Question: So I have a data model which is set up with a table that contains 'NAME', 'ID', and 'CONDITION' columns for a series of objects (each object has a unique id number). The rest of the attributes for these objects are contained in columns of several respective tables based on the object type (there are some different attributes associated with each type). All the type-specific tables have an 'ID' column so that the objects can be matched to the master list.
I want to write an sql query that will return information about objects of several different types based on the 'CONDITION' tied to their unique 'ID'.
Here is a simplified example of what I am working with:
'''
object_master_list
| ID | NAME | CONDITION |
-------------------------
|1234| obj1| true|
|0000| obj2| false|
|1236| obj3| true|
|0001| obj4| false|
|5832| obj5| true|
|6698| obj6| false|
|6699| obj7| false|
obj_type_one
| ID | NAME | HEIGHT |
-------------------------
|1234| obj1| o1height|
|0000| obj2| o2height|
|5832| obj5| o5height|
|6699| obj7| o7height|
obj_type_two
| ID | NAME | WEIGHT |
-------------------------
|1236| obj3| o3height|
|0001| obj4| o4height|
|6698| obj6| o6height|
'''
As you can see, there is no correlation between 'NAME' and type or 'ID' and type.
I am currently working in , and I have been using the query designer and editing it manually as necessary.
Right now an example query would look like:
'''
SELECT
object_master_list."NAME" AS NAME,
obj_type_one."HEIGHT" AS HEIGHT,
obj_type_two."WEIGHT" AS WEIGHT
FROM
object_master_list INNER JOIN obj_type_one ON object_master_list."ID" =
obj_type_one."ID"
INNER JOIN obj_type_two ON obj_type_two."ID" = object_master_list."ID"
WHERE
object_master_list."CONDITION" = 'true'
'''
My data is returning no results. From the research I have done on sql joins, I believe this is happening:

Where circle "A" represents my master list.
iReport stores and utilizes the values returned from a query row by row, with a field for each column. So ideally I should end up with this:
'''
$F{NAME} which will receive the following values in succession ("obj1", "obj3", "obj5")
$F{HEIGHT} with value series (o1hieght, null, o5height)
$F{HEIGHT} with value series (null, o3weight, null)
'''
The table representation I suppose would look like this:
'''
| NAME | HEIGHT | WEIGHT |
------------------------------
| obj1| o1height| null|
| obj3| null| o3weight|
| obj5| o5height| null|
'''
My question is how do I accomplish this?
I ran in to this on a smaller scale before, so I am aware that I could use subreports or create multiple data sets, but frankly I have a lot of object types and I would rather not if I could help it. I am also not allowed to add a 'TYPE' column to the master list.
Thanks in advance for any replies.
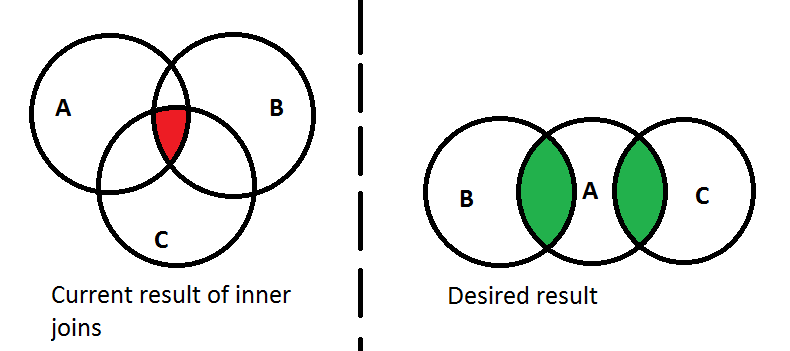
Answer: You can use 'left join' in the following way :
'''
select o1.name, o2.height, o3.weight
from object_master_list o1 left join obj_type_one o2 on o1.id = o2.id
left join obj_type_two o3 on o1.id = o3.id
where o1.condition = 'true'
'''
<URL>